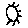
Label: sun